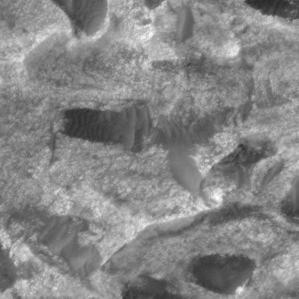
Label: non_frost